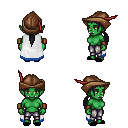
a pixel art fantasy rpg character, female body template, orc, green skin, white trimmed cape, metal pants, raven ponytail hairstyle, leather cap, leather bracers, black slippers, four views (front, back, left, right), 2x2 character sprite sheet, small pixel art, hard edges, no anti-aliasing